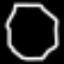
Label: octagon